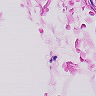
Metastatic tissue present: no